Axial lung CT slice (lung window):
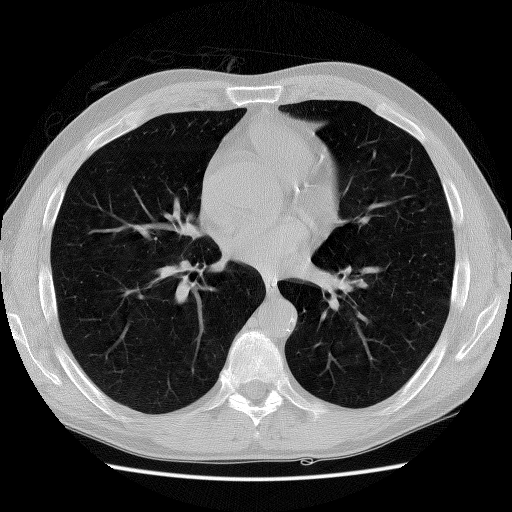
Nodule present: no